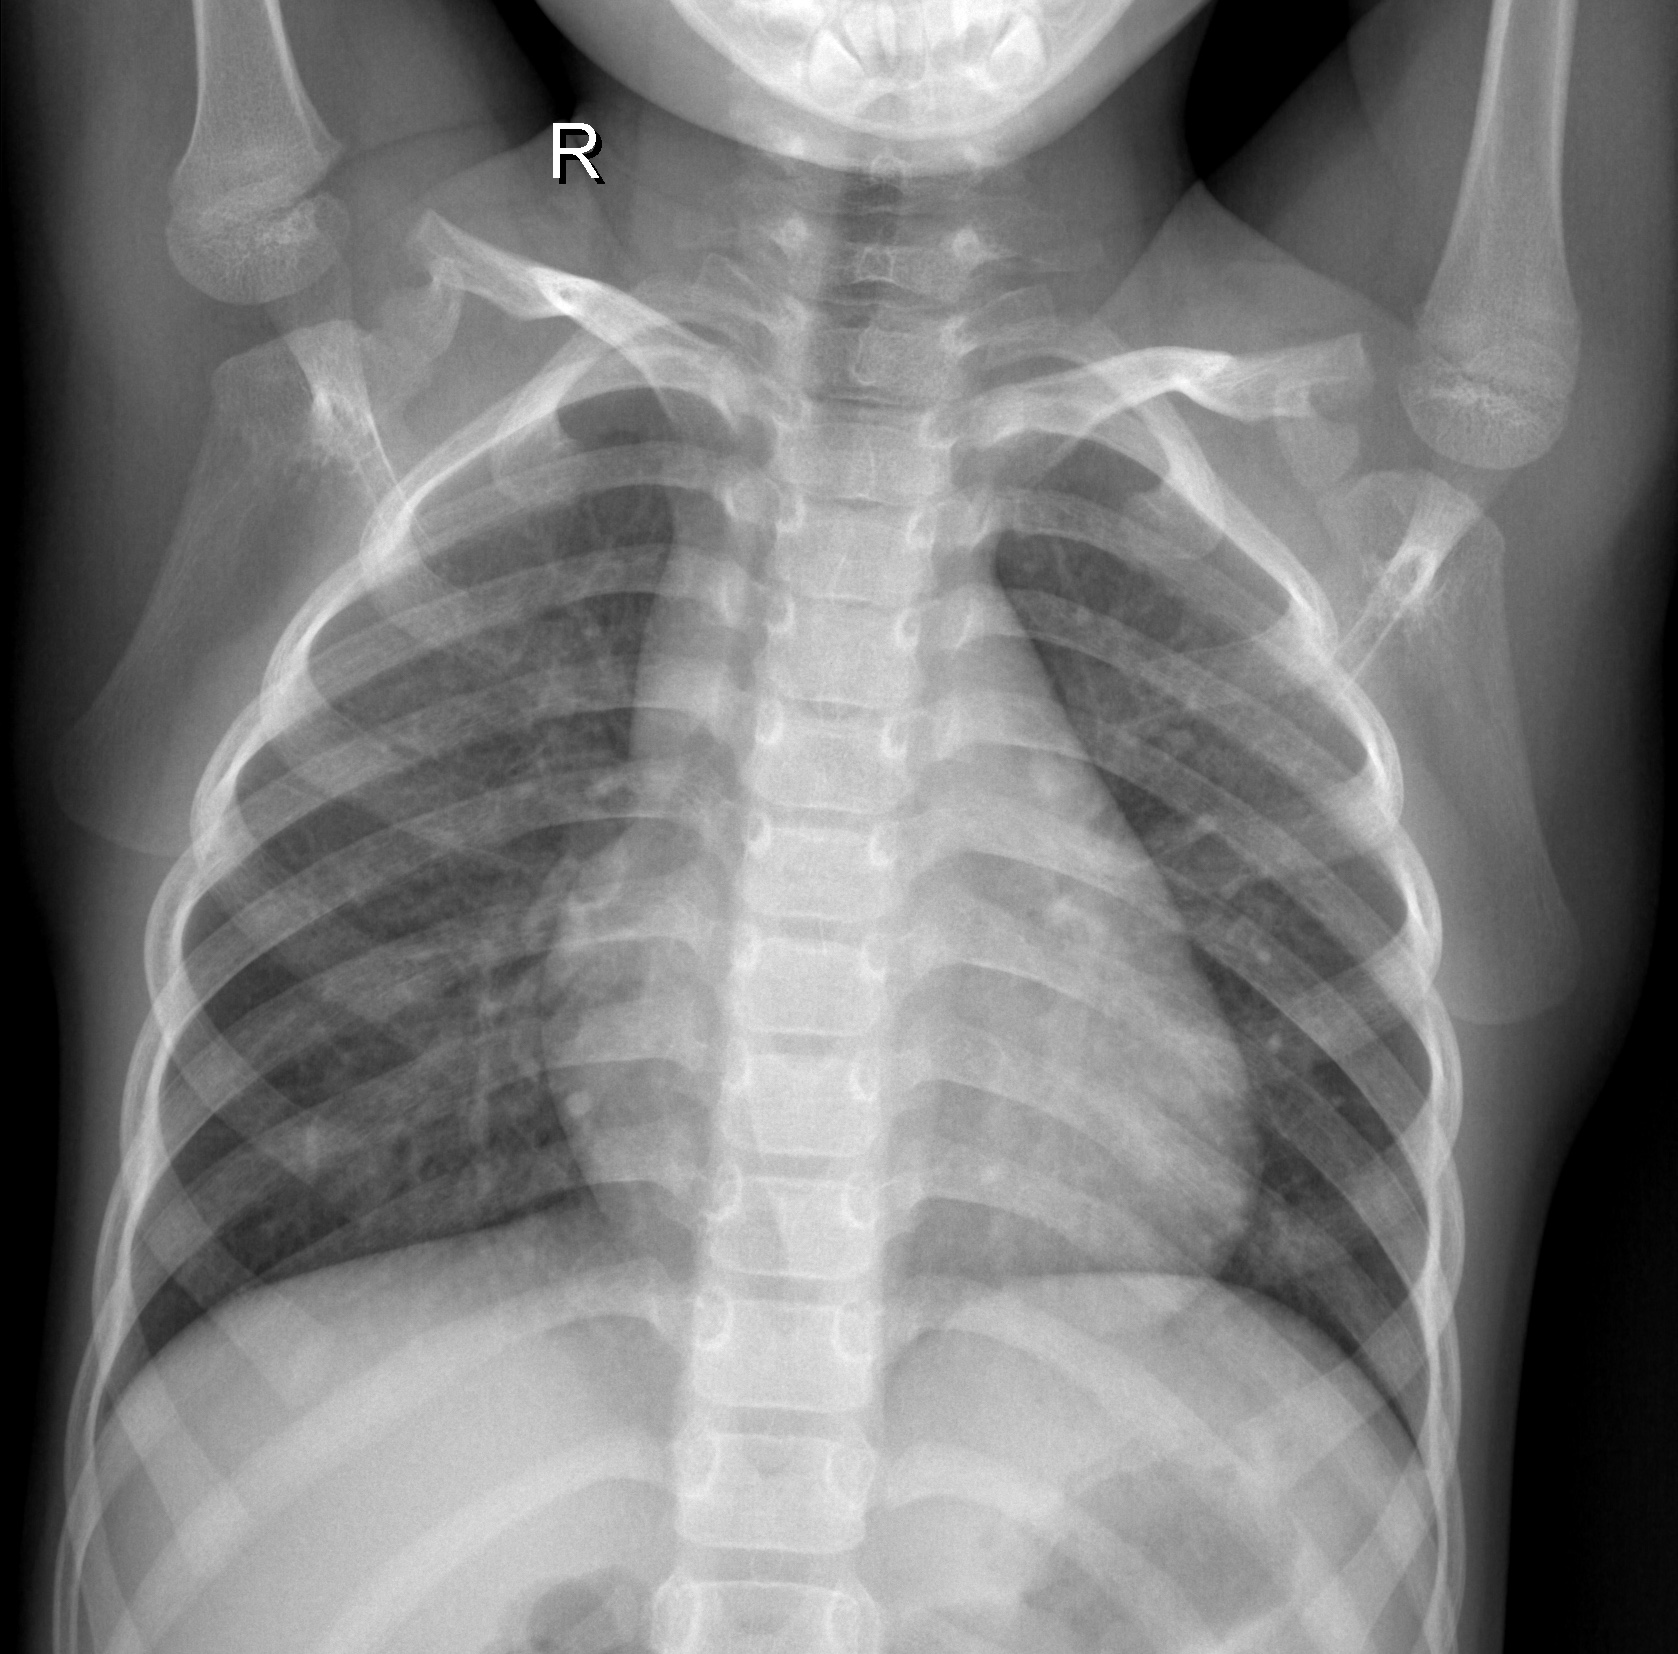
Diagnosis: NORMAL